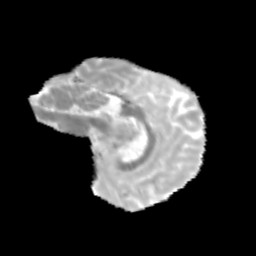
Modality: MD
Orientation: sagittal
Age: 13
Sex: female
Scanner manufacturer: siemens
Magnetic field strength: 3 T
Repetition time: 3.8 s
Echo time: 0.07 s